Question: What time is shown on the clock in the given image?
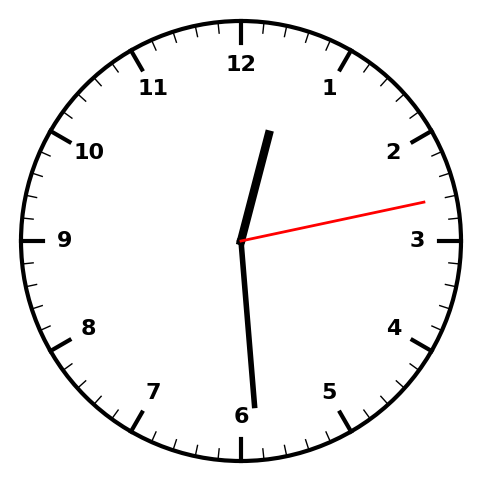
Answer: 12:29:13